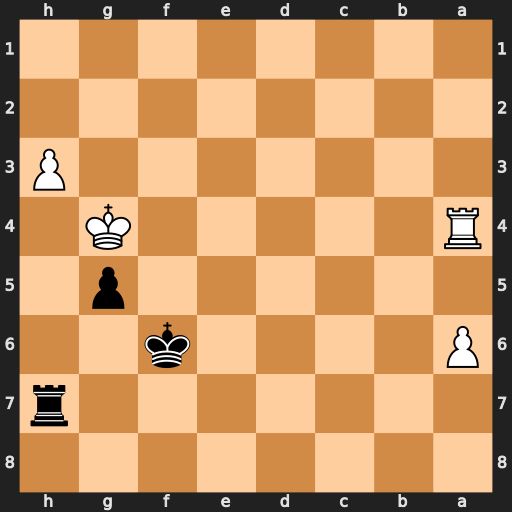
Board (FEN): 8/7r/P4k2/6p1/R5K1/7P/8/8
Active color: b
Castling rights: -
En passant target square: -
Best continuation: Rh4+ Kg3 Rxa4